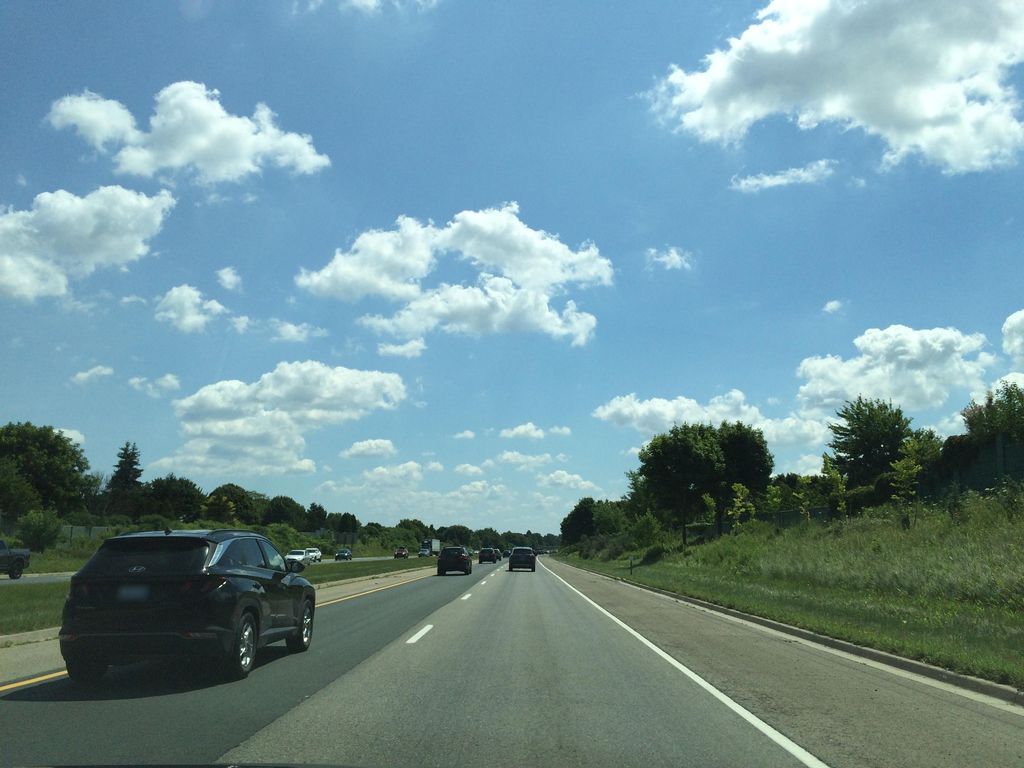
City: hamilton